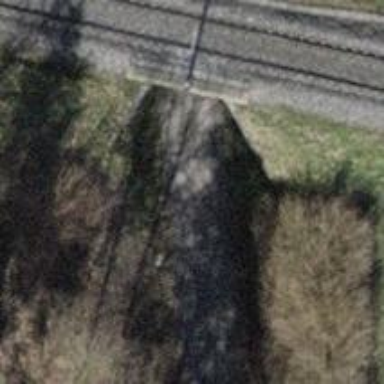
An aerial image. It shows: Asphalt track tunnel with grade1 tracktype.